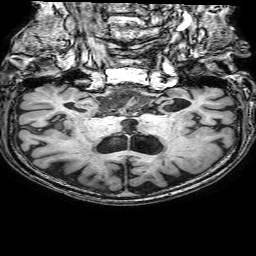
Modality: T1w
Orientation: sagittal
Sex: male
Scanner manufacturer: philips
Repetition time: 0.008217 s
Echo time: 0.00376 s